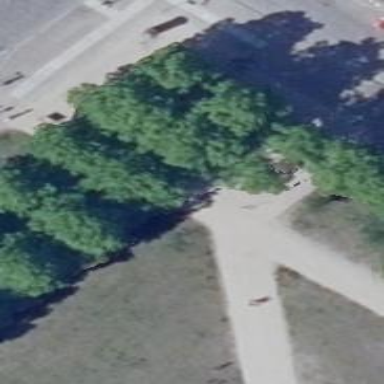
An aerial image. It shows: Pedestrian road with compacted surface.